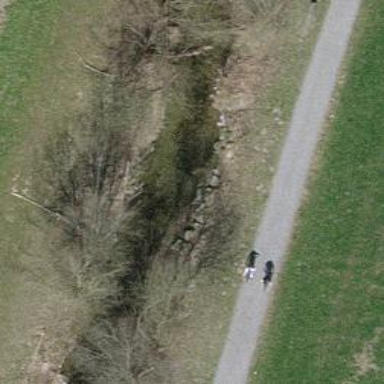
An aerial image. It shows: Bench.